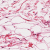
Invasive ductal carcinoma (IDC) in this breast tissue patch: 0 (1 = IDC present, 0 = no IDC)